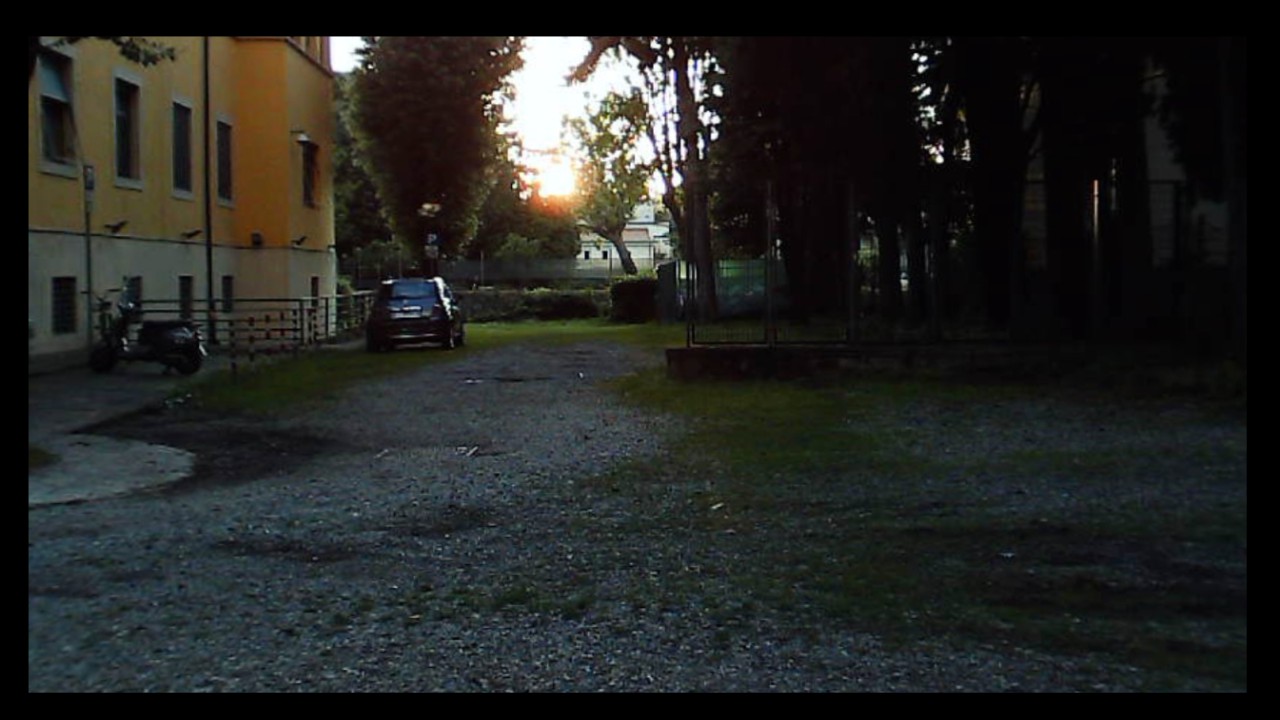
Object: DarwinFPV cineape20